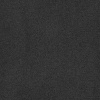
Atmospheric dust classification: dusty